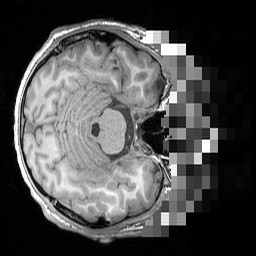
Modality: T1w
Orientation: axial
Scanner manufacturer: siemens
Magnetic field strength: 3 T
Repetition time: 1.5 s
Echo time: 0.00291 s